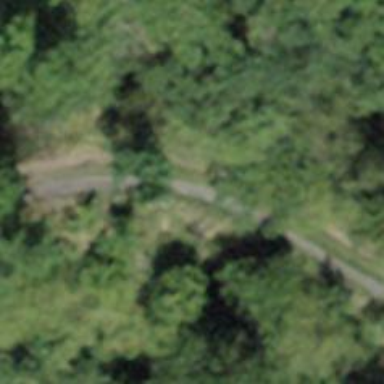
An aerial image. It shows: Unpaved track road.